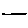
Label: line